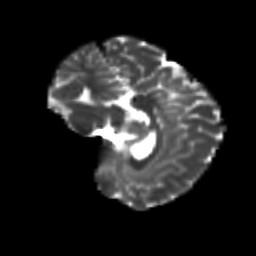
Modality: T2w
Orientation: sagittal
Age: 25
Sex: female
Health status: healthy
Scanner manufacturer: siemens
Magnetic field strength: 3 T
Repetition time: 8.6 s
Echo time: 0.095 s